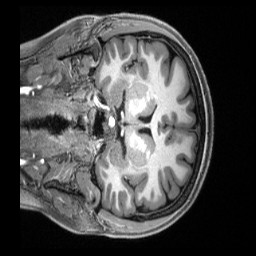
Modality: T1w
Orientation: coronal
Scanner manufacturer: siemens
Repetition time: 2.5 s
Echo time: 0.00231 s